Question: Please have a look at the below diagram.

Here, I need to retrieve the 'Investment_Type' of the 'Portfolio' using the 'idClient'. 'Investment_Type' is a String in 'Investment_Type' table.
Unfortunately, this database join is too complex for me :( . How can I achieve this task?
'Clients''Portfolios''portfolio_Type'
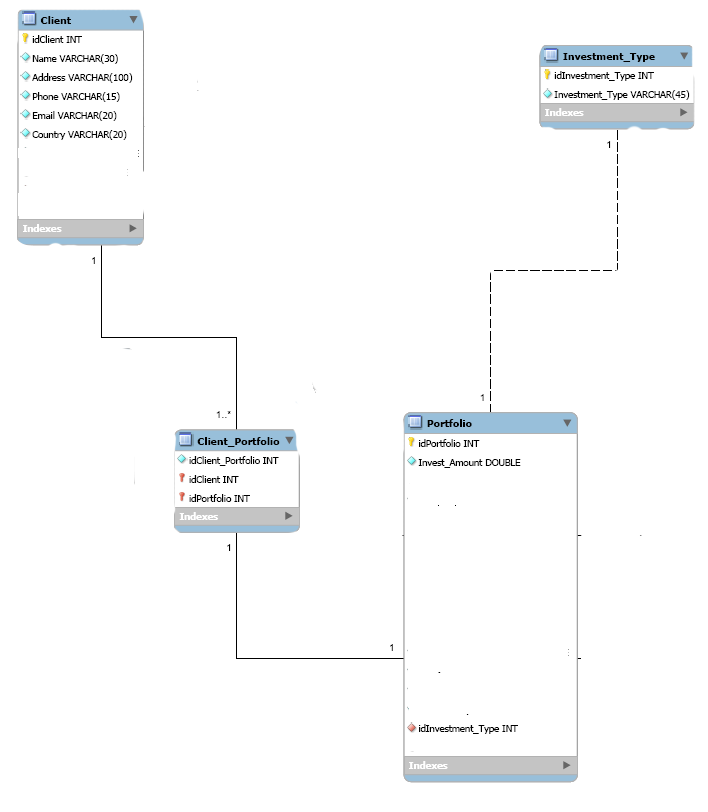
Answer: '''
SELECT Investment_Type
FROM Investment_Type
WHERE idInvestment_Type IN (
SELECT idInvestment_Type
FROM Portfolio
WHERE idPortfolio IN (
SELECT idPortfolio
FROM Client_Portfolio
WHERE idClient IN ( SELECT idClient FROM Client)
)
)
'''